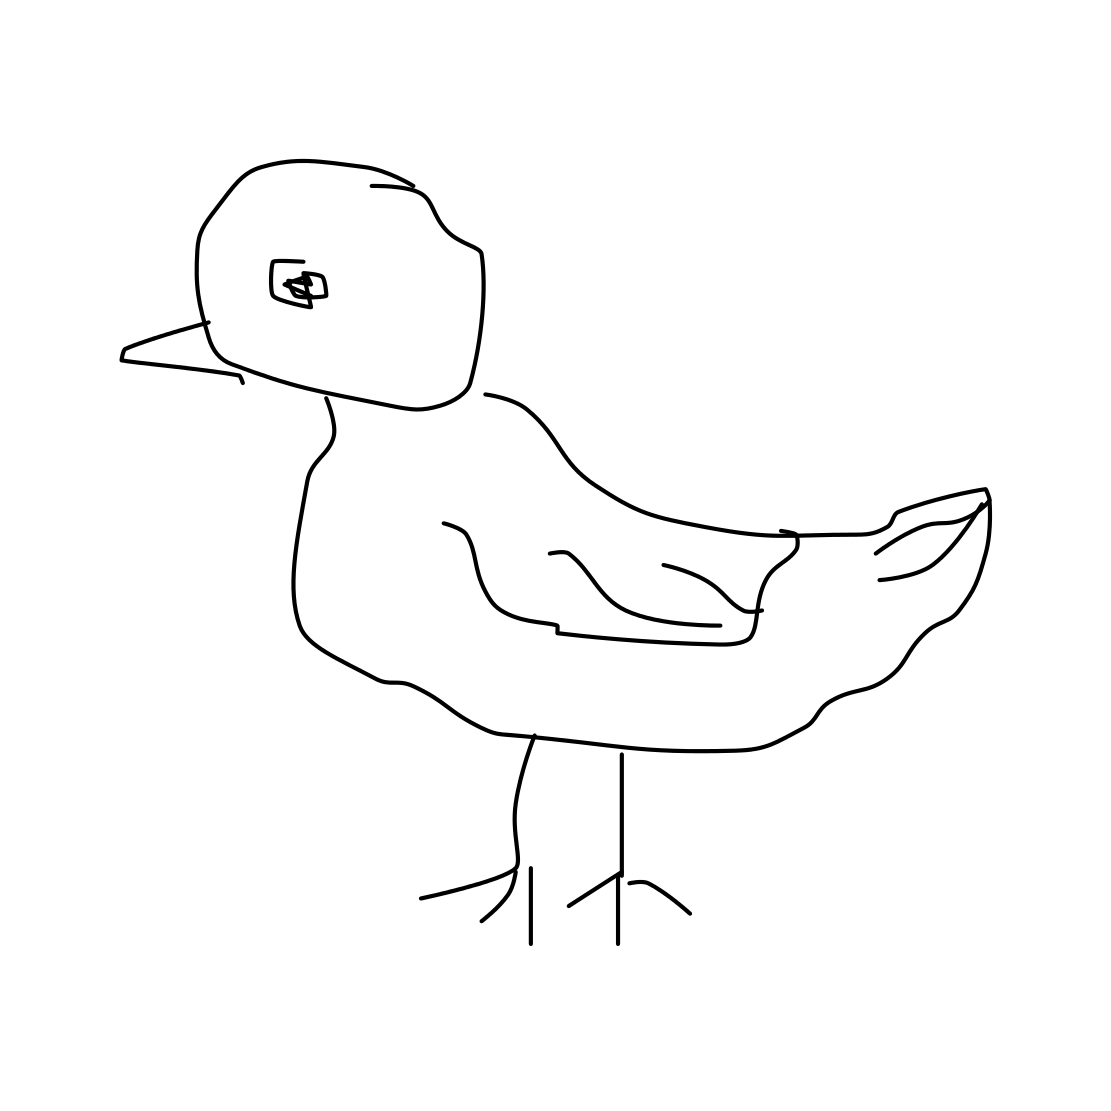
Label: standing bird